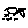
Label: star